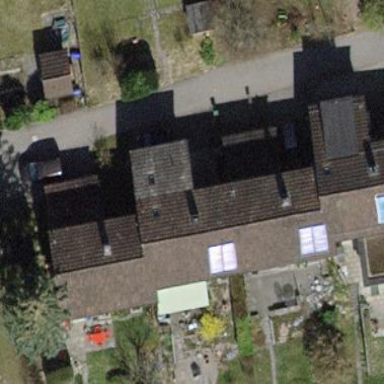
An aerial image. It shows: Building with tile roof.